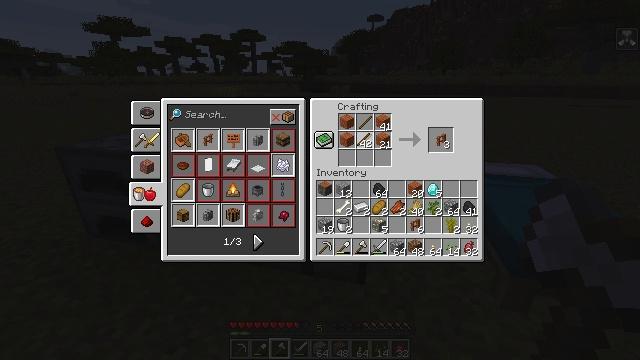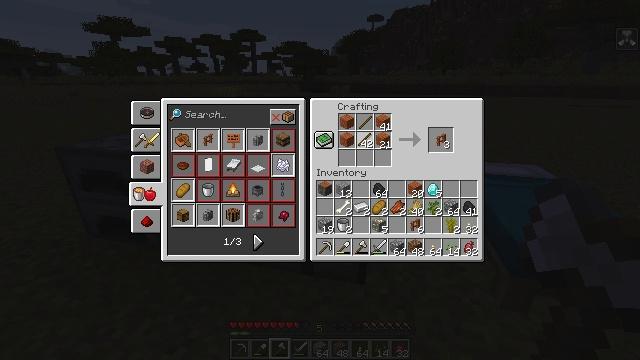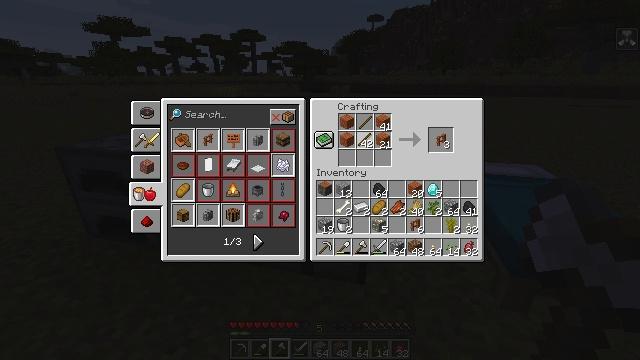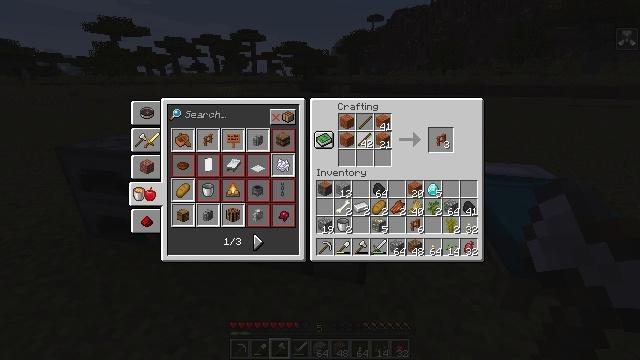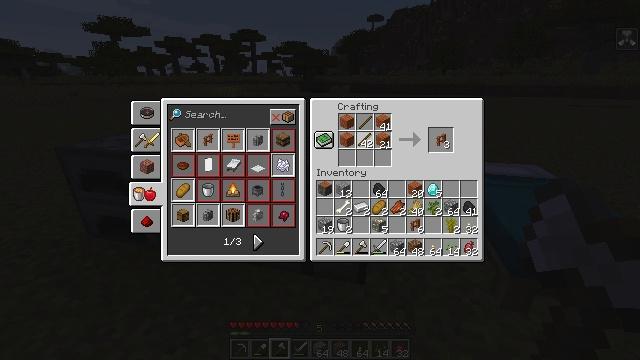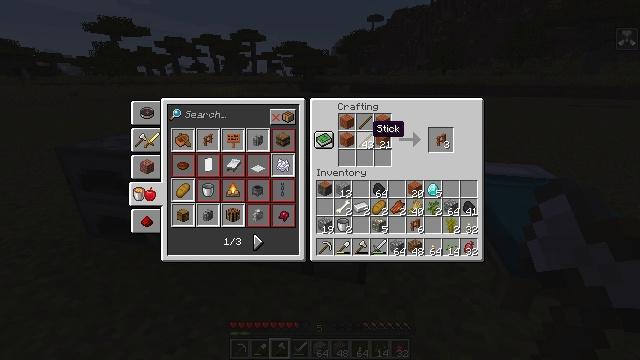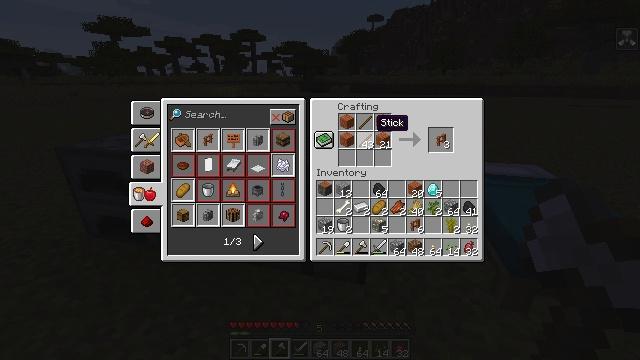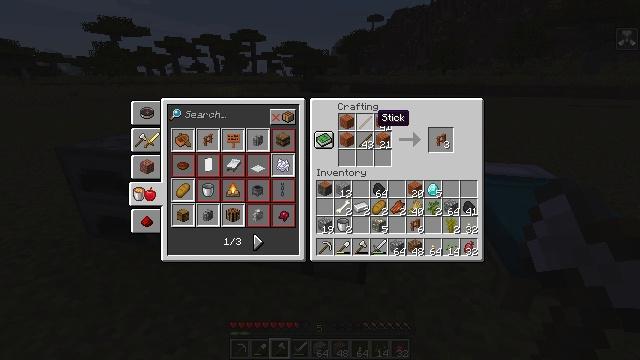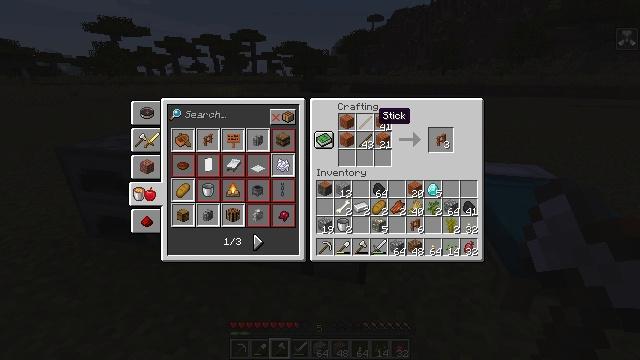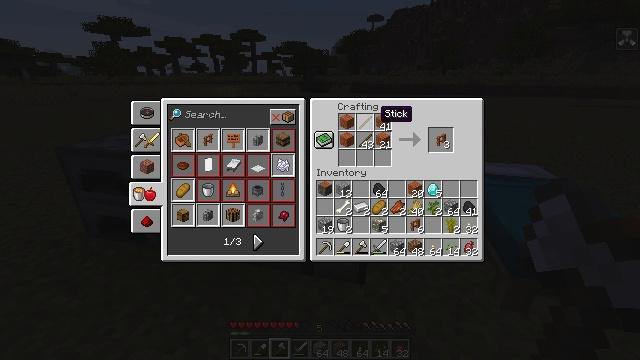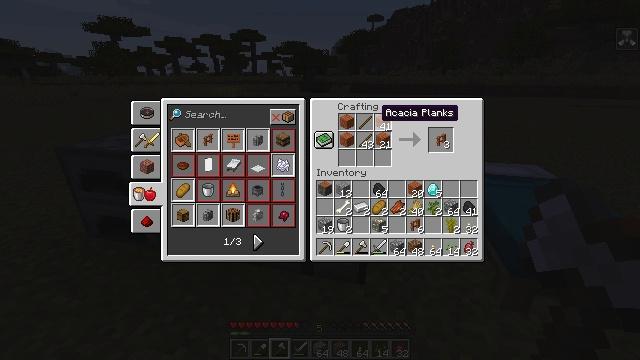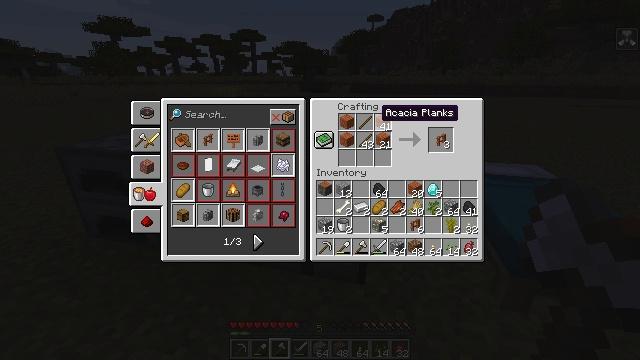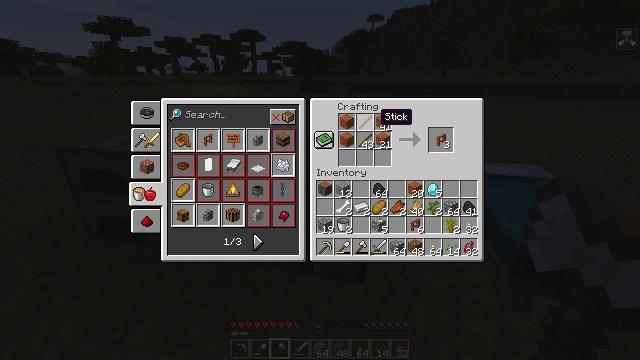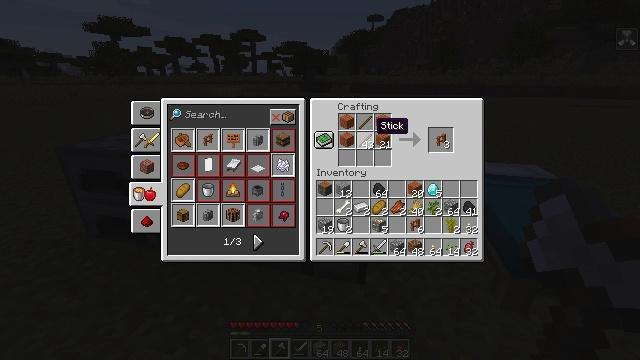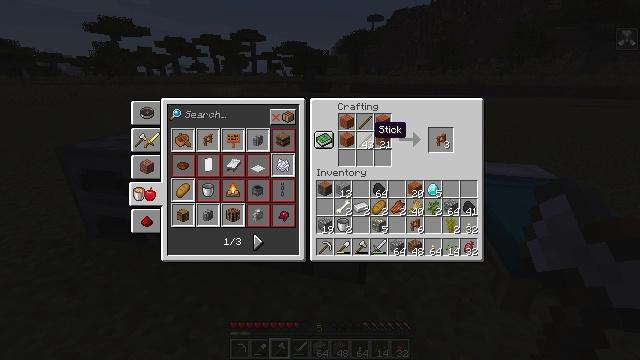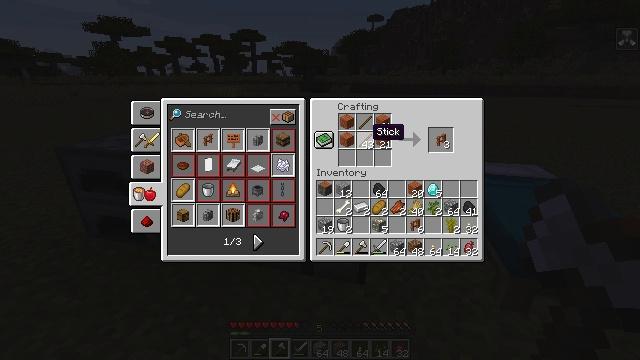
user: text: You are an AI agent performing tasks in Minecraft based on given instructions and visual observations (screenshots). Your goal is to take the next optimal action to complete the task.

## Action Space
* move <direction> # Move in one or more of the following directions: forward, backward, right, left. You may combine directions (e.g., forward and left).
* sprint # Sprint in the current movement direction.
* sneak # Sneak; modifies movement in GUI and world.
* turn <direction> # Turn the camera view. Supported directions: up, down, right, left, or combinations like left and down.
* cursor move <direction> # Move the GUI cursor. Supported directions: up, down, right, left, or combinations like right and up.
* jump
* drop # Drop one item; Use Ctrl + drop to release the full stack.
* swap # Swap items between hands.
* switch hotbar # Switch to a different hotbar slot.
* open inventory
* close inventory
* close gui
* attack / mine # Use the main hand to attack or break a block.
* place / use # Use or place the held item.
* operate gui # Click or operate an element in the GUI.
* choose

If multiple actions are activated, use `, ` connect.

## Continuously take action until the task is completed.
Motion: motion action
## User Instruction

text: Make an acacia fence at the crafting table.
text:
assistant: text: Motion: operate gui
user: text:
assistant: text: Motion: operate gui
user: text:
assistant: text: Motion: operate gui
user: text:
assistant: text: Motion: operate gui
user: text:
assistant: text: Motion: no_op
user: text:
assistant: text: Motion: no_op
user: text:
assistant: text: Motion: no_op
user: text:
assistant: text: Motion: no_op
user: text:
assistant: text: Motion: no_op
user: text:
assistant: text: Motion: no_op
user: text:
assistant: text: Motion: no_op
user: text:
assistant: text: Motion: no_op
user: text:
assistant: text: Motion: cursor move down
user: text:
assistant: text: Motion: no_op
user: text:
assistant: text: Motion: no_op
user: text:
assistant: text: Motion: choose
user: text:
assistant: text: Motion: choose
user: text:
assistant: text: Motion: choose
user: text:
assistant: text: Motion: cursor move up
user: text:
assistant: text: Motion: cursor move up
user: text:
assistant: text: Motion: no_op
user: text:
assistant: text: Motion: operate gui
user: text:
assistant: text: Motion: operate gui
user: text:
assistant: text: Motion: operate gui
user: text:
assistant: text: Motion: no_op
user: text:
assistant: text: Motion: no_op
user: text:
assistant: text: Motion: no_op
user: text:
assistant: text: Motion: no_op
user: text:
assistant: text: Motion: no_op
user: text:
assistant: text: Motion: no_op